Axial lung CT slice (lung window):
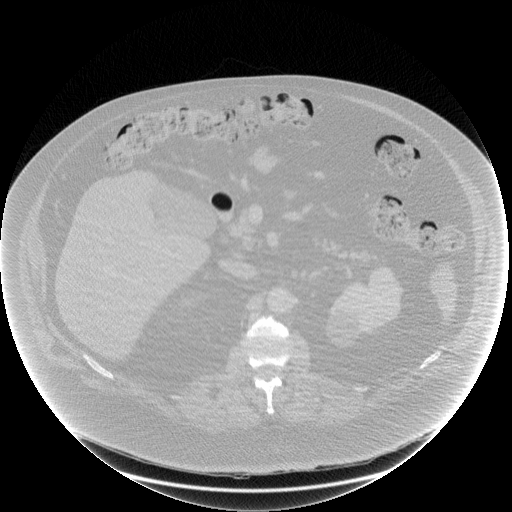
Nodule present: no